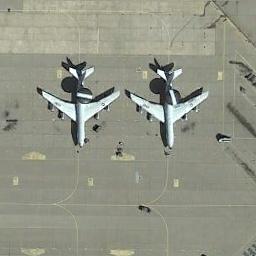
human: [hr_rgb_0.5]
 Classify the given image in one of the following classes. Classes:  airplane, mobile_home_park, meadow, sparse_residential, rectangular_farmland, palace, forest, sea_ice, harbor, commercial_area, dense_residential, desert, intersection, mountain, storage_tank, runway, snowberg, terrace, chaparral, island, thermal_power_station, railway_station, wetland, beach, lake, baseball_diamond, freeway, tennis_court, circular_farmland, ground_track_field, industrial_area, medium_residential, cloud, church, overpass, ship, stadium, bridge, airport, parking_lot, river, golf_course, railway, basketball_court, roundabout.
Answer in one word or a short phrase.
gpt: airplane